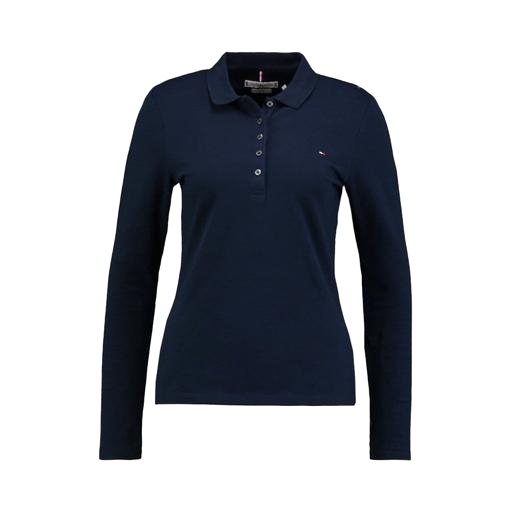
blue skinny-fit stretch polo shirt, skinny-fit stretch polo shirt, skinny-fit polo shirt, white background